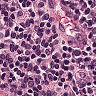
Metastatic tissue present: no